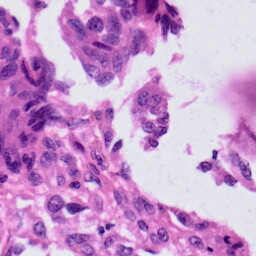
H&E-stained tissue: Skin